Chest X-ray:
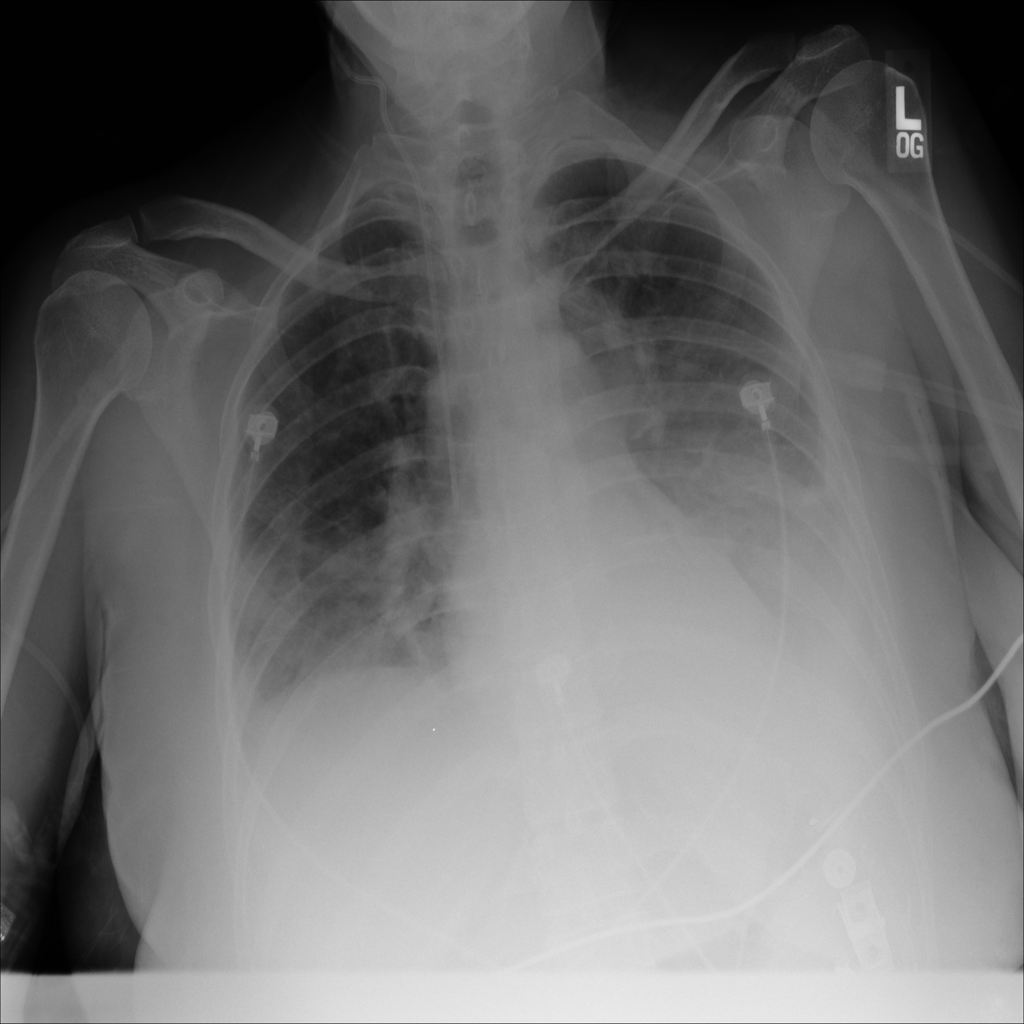
Findings: Consolidation, Effusion
No abnormal finding: no